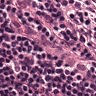
Metastatic tissue present: no